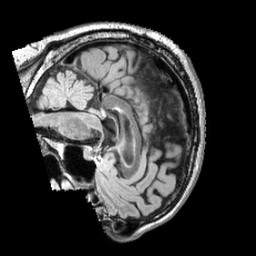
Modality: FLAIR
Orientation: sagittal
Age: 63
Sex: male
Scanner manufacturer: siemens
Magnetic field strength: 3 T
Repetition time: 5 s
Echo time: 0.387 s